Question: I'm new to OpenCV (using 3.4.1 on Python 2.7) and wanting to learn how to process an image containing 9 playing cards. I know how to read in the image and have seen some examples of image processing, but don't know where to go from there.

Ideally, I want to crop each of the nine cards from the image, rotate them to be completely straight (if offset), resize if needed, and save each card to a new image while retaining the color.
Any examples to get me in the right direction are greatly appreciated! Thanks!
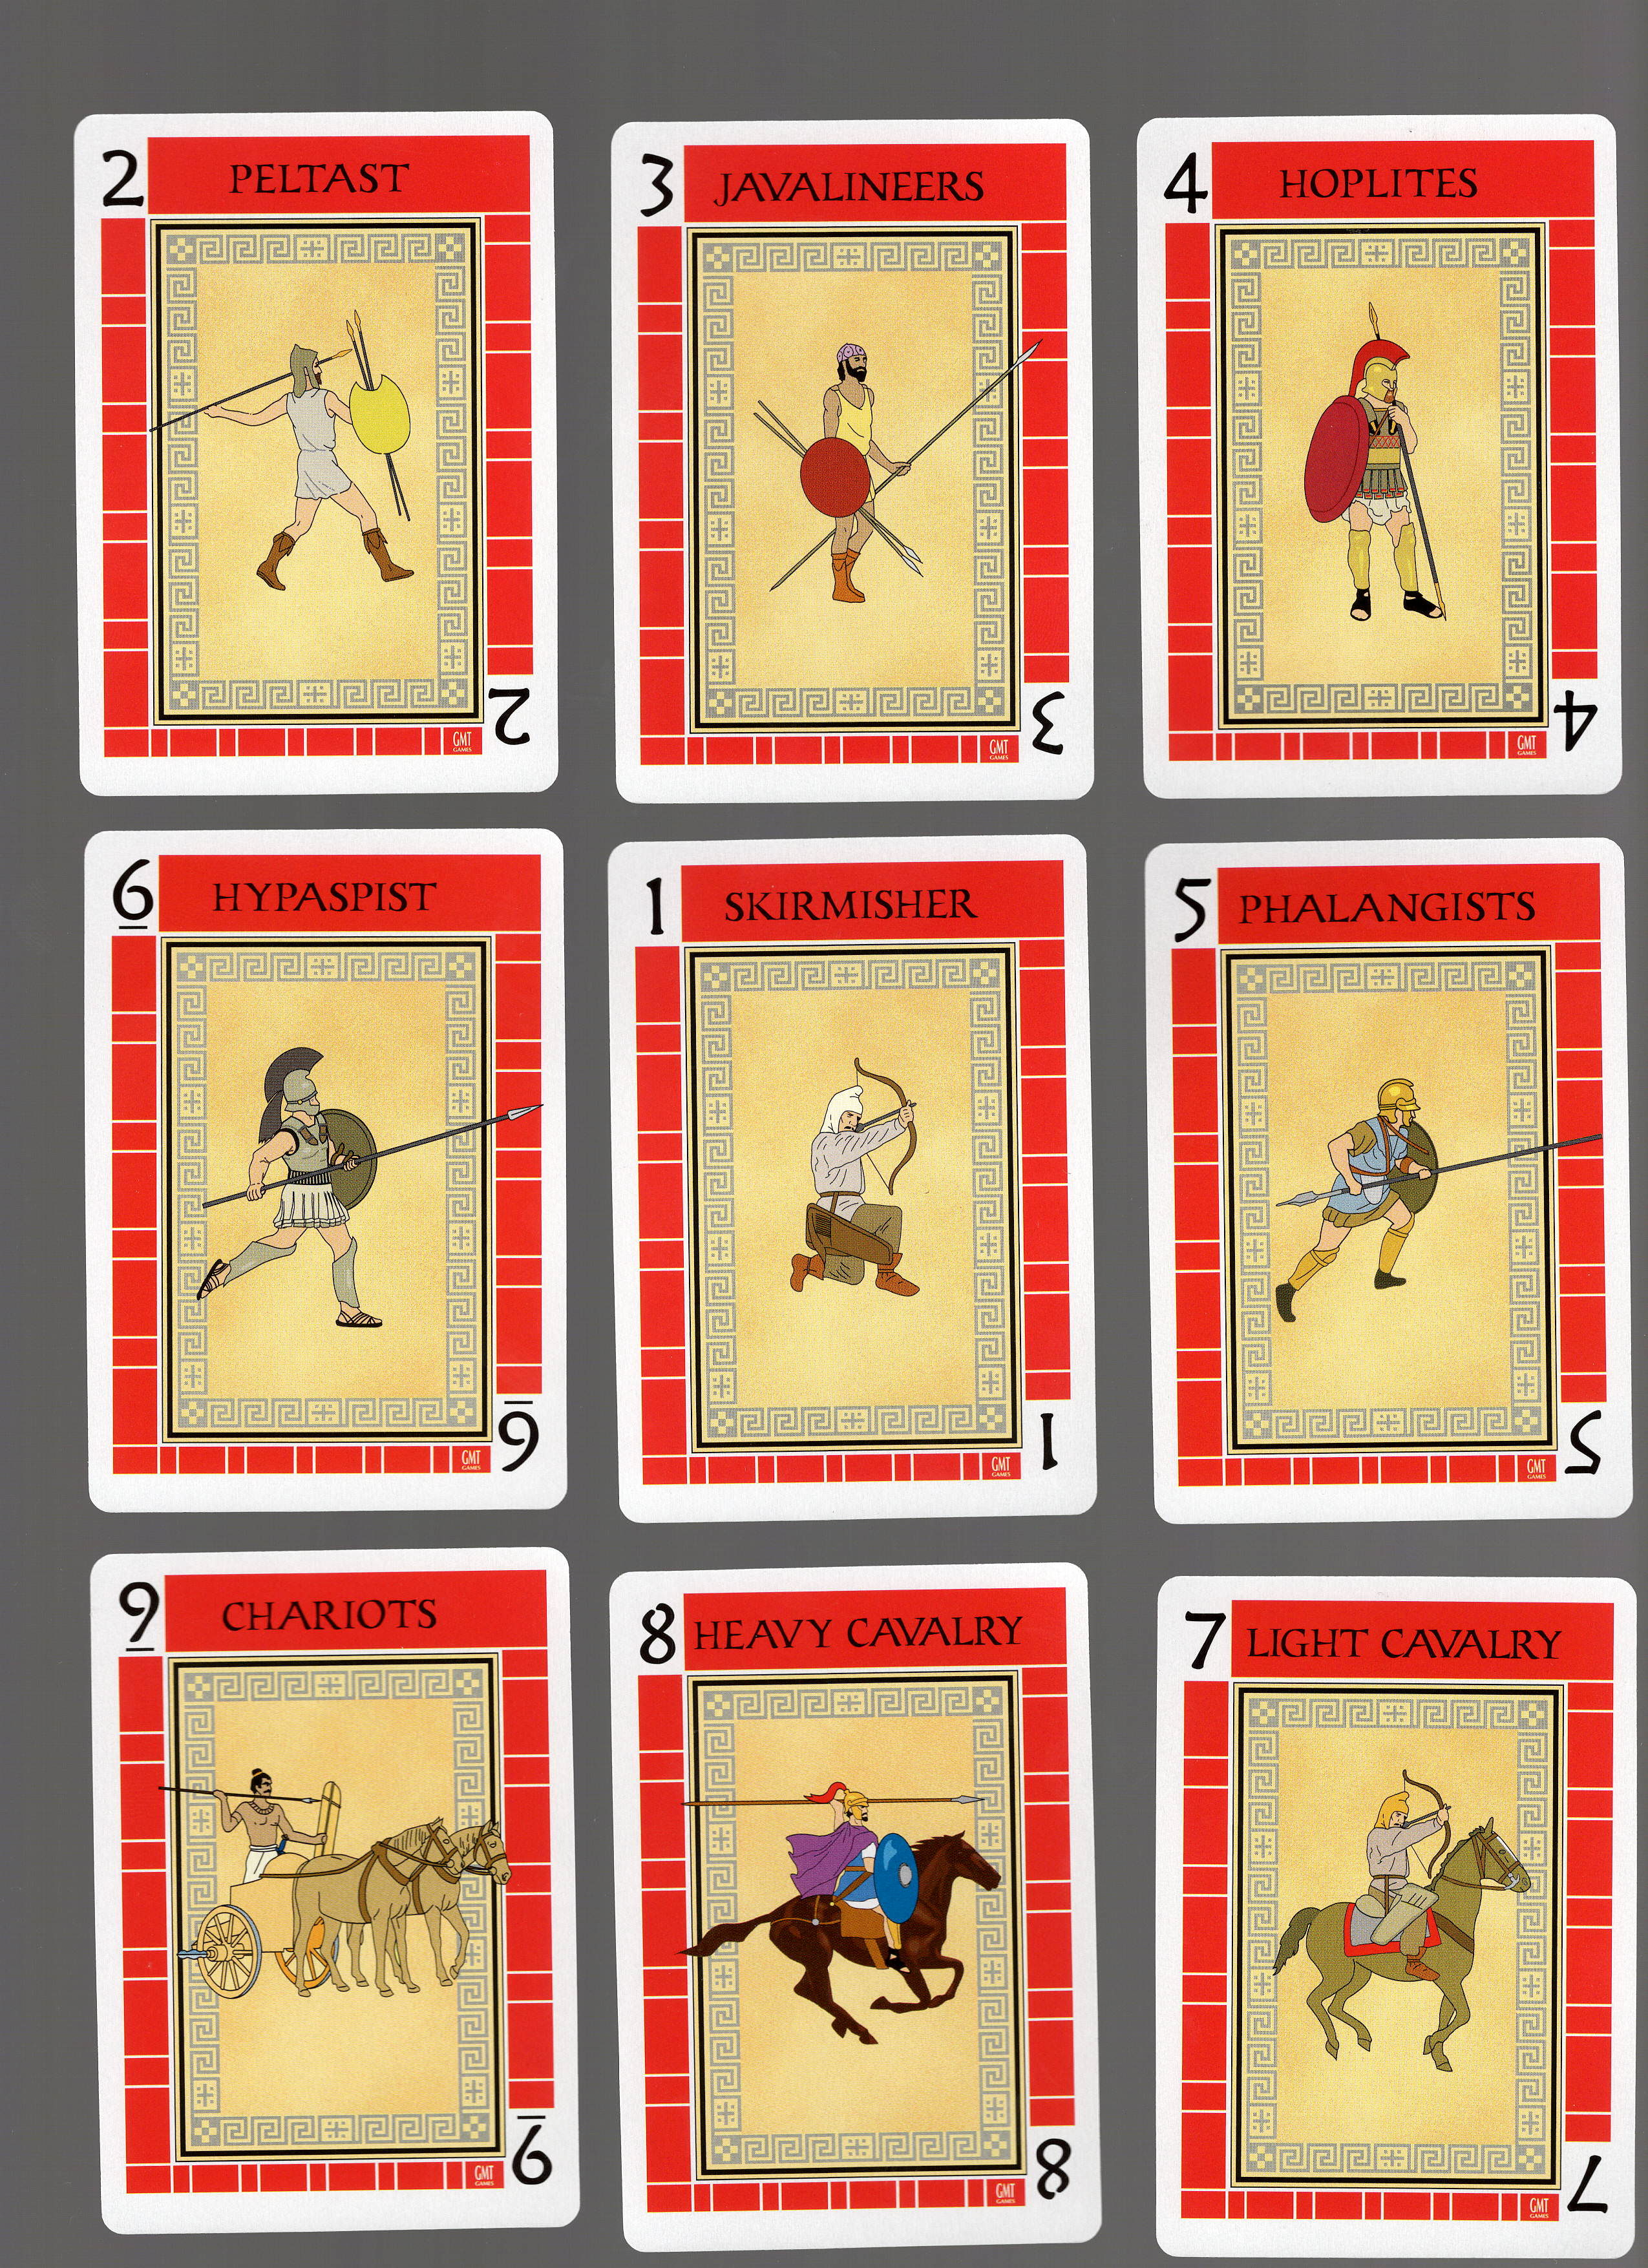
Answer: I have detailed the steps needed to crop and align each individual card alongside the relevant code.
'''
import cv2
import numpy as np
#--- dimensions of the cropped and aligned card
card_width = 140
card_height = 200
path = 'C:/Users/Jackson/Desktop/'
im = cv2.imread(path + 'cards.jpg')
#--- convert to grayscale ---
imgray = cv2.cvtColor(im,cv2.COLOR_BGR2GRAY)
#--- perform Otsu threshold to binarize the image (black and white) ---
ret2, th2 = cv2.threshold(imgray,0,255,cv2.THRESH_BINARY + cv2.THRESH_OTSU)
'''
Result of the binary image:
<URL>
Notice the white region surrounding the cards. We will use that to find all the cards and then extract them individually.
'''
im2 = im.copy()
#--- only finding the external contours ---
_, contours, hierarchy = cv2.findContours(th2, cv2.RETR_EXTERNAL, cv2.CHAIN_APPROX_SIMPLE)
'''
We are creating two separate functions here.
The first function is to get the corner points of each card after obtaining the bounding rectangle with minimum area:
'''
def get_points(r):
p1 = (abs(int(r[1][0]/2) - r[0][0]), abs(int(r[1][1]/2) - r[0][1]))
p2 = (abs(int(r[1][0]/2) + r[0][0]), abs(int(r[1][1]/2) - r[0][1]))
p3 = (abs(int(r[1][0]/2) - r[0][0]), abs(int(r[1][1]/2) + r[0][1]))
p4 = (abs(int(r[1][0]/2) + r[0][0]), abs(int(r[1][1]/2) + r[0][1]))
return p1, p2, p3, p4
'''
The next function is to transform the cropped image to a proper aligned image using 'cv2.warpPerspective()'. Prior to that the transformation matrix 'M' is calculated using 'cv2.getPerspectiveTransform()' which is used to form the aligned image. More on this topic <URL>:
'''
def perform_perspective(p1, p2, p3, p4, orig_im):
pts_src = np.array([list(p1), list(p2), list(p3), list(p4)])
pts_dst = np.array([[0.0, 0.0],[card_width, 0.0],[0.0, card_height],[card_width, card_height]])
M = cv2.getPerspectiveTransform(pts_src.astype(np.float32), pts_dst.astype(np.float32))
image = cv2.warpPerspective(orig_im, M, (card_width, card_height))
return image
'''
Notice in the function above I am resizing each card to dimension (140, 200). You can change it as you wish.
Now find each card, cropping and aligning them appropriately:
'''
for cnt in contours:
#--- just to ensure we do not capture unwanted shapes ---
if (cv2.contourArea(cnt) > 100):
#--- getting the rectangular region around each card to see the cropped card ---
x, y, w, h = cv2.boundingRect(cnt)
crop_img = im2[y:y+h, x:x+w]
cv2.imshow('crop_img', crop_img)
#--- getting the minimum rectangle required to help align the card ---
rect = cv2.minAreaRect(cnt)
pt1, pt2, pt3, pt4 = get_points(rect)
im_result = perform_perspective(pt1, pt2, pt3, pt4, im)
cv2.imshow('im_result', im_result)
cv2.waitKey(0)
cv2.destroyAllWindows()
'''
<URL>